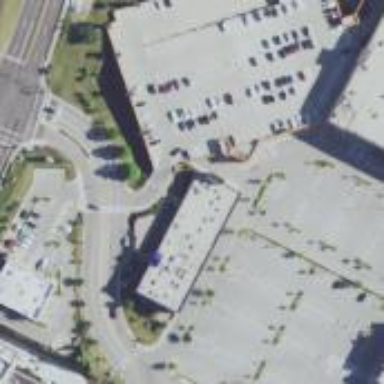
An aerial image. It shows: Multi-storey parking facility.